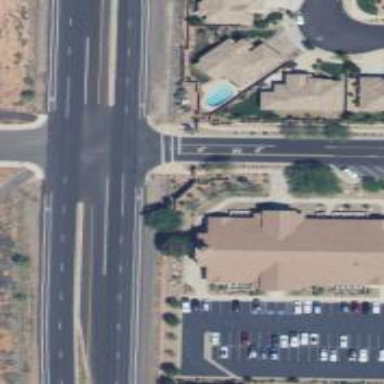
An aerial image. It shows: Marked road crossing.